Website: lowes
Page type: receipt
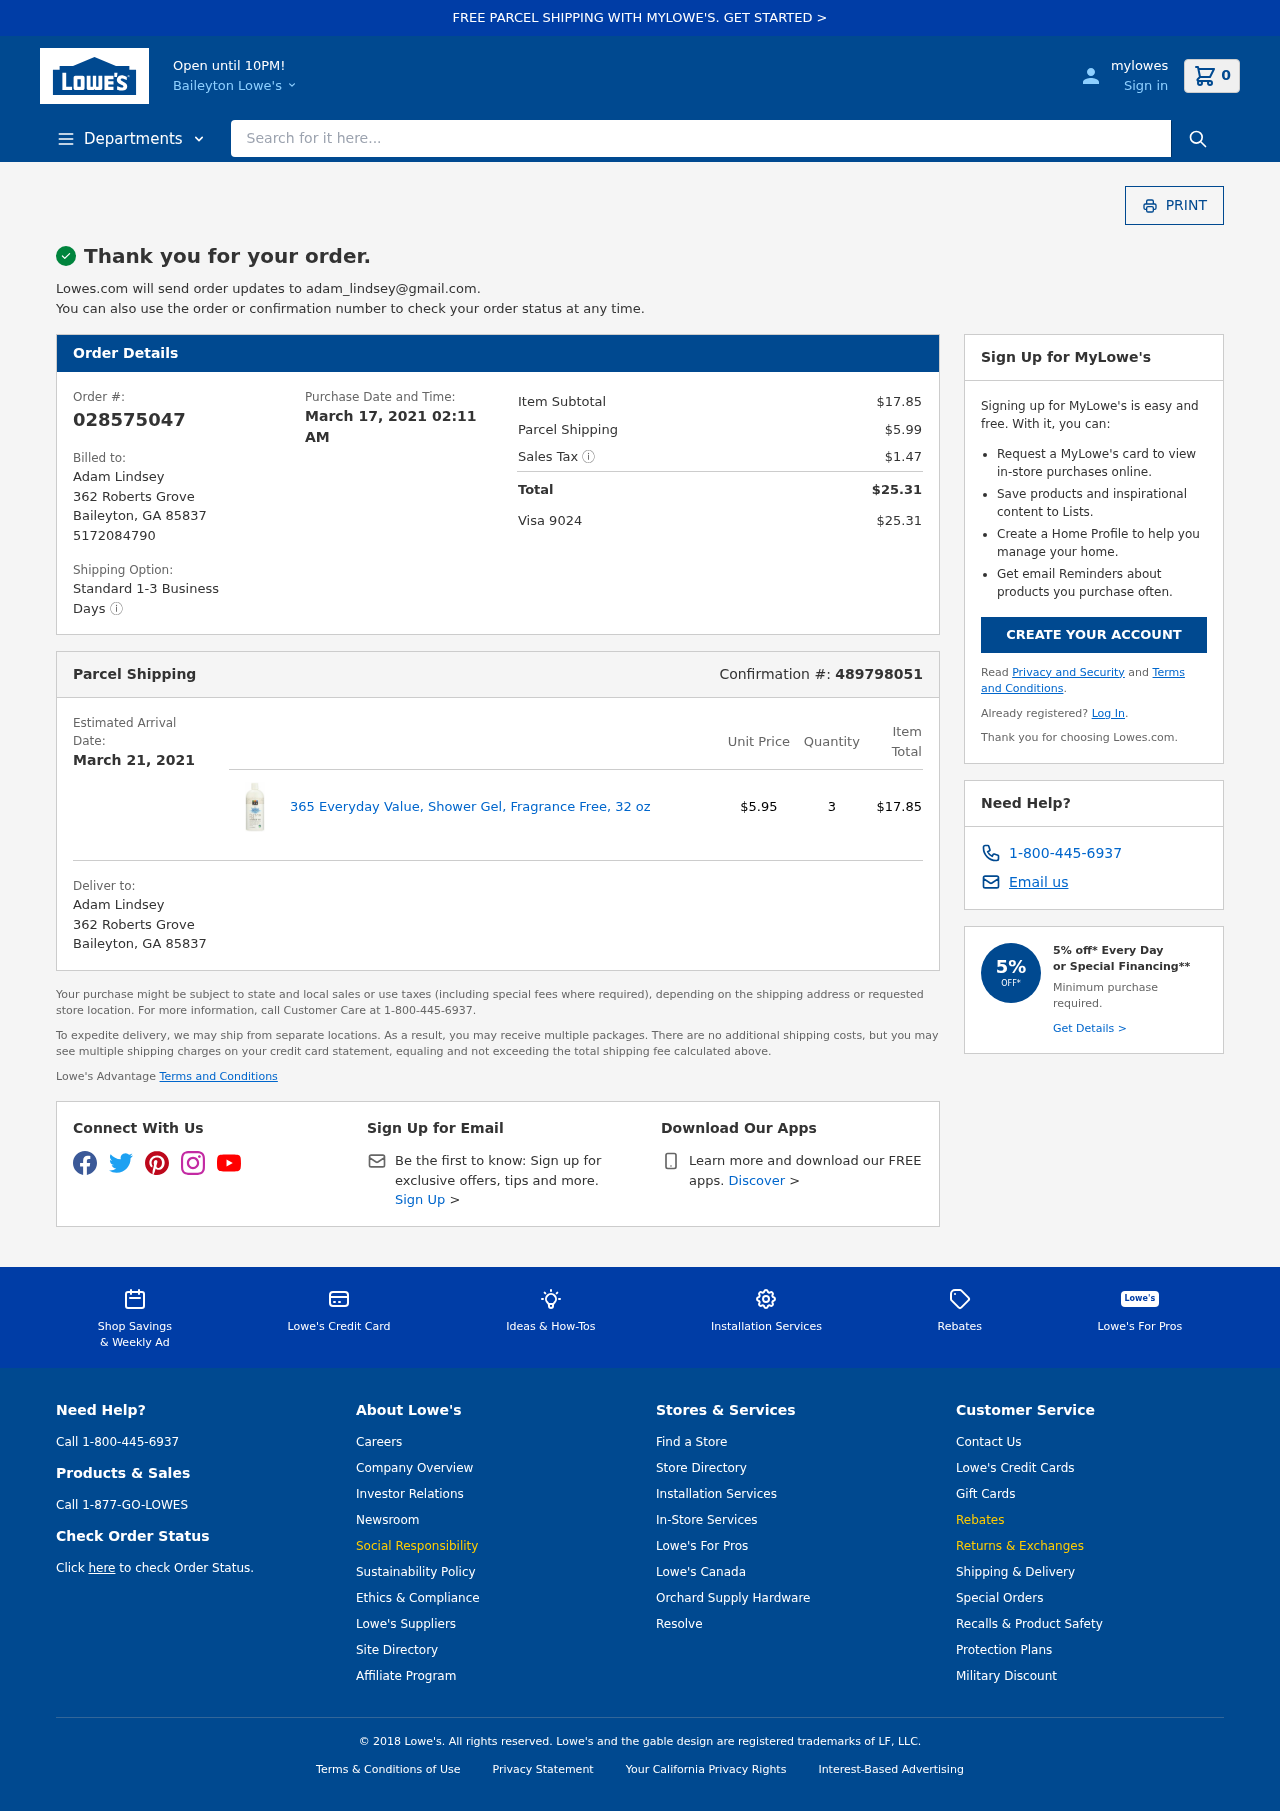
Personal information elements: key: PII_CARD_LAST4
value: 9024
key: PII_CARD_TYPE
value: Visa
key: PII_CITY
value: Baileyton
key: PII_EMAIL
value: adam_lindsey@gmail.com
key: PII_FULLNAME
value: Adam Lindsey
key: PII_FULLNAME2
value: Adam Lindsey
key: PII_PHONE
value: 5172084790
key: PII_POSTCODE
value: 85837
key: PII_STATE_ABBR
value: GA
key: PII_STREET
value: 362 Roberts Grove
Product elements: key: PRODUCT1_NAME
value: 365 Everyday Value, Shower Gel, Fragrance Free, 32 oz
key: PRODUCT1_PRICE
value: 5.95
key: PRODUCT1_QUANTITY
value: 3
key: PRODUCT1_ITEM_TOTAL
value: $17.85
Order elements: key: ORDER_NUM_ITEMS
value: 0
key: ORDER_ID
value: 028575047
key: ORDER_DATE
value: March 17, 2021 02:11 AM
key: ORDER_SUBTOTAL
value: $17.85
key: ORDER_SHIPPING_COST
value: $5.99
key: ORDER_TAX
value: $1.47
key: ORDER_TOTAL
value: $25.31
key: ORDER_TOTAL2
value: $25.31
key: ORDER_CONFIRMATION
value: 489798051
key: ORDER_DELIVERY_DATE
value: March 21, 2021
Search elements: key: HEADER_SEARCH
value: Search for it here...